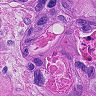
Metastatic tissue present: yes